Question: Could it be possible to remove all the 'shipping methods' except the one having shipping amount ?
There may be a 'promotion rule' which will return the amount for shipping, so it must not be removed.

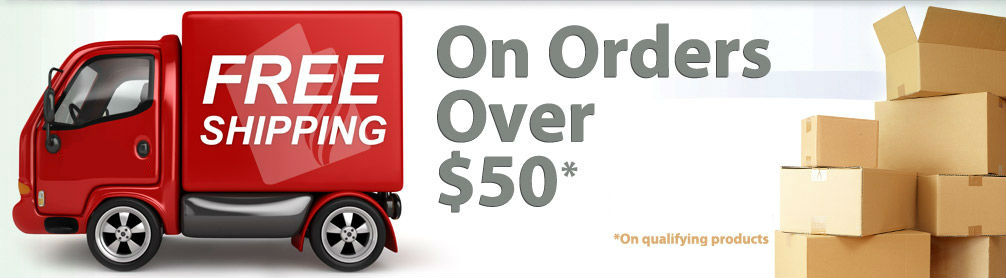
Answer: <URL>
In my module I'd overridden the 'Mage_Checkout_Block_Onepage_Shipping_Method_Available' block as:
'''
<global>
<blocks>
<checkout>
<rewrite>
<onepage_shipping_method_available>Excellence_Subscription_Block_Checkout_Onepage_Shipping_Method_Available</onepage_shipping_method_available>
</rewrite>
</checkout>
</blocks>
</global>
'''
'''
<?php
class Excellence_Subscription_Block_Checkout_Onepage_Shipping_Method_Available extends Mage_Checkout_Block_Onepage_Shipping_Method_Available {
public function getShippingRates() {
$groups = parent::getShippingRates();
$free = array();
foreach ($groups as $code => $_rates) {
foreach ($_rates as $_rate) {
if (!$_rate->getPrice() > 0) {
$free[$code] = $_rates;
}
}
}
if (!empty($free)) {
return $this->_rates = $free;
}
return $groups;
}
}
'''